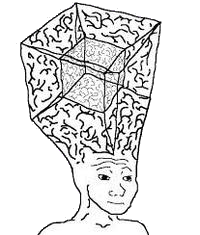
Label: 5_Brainiak